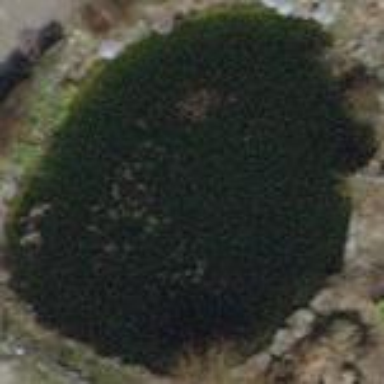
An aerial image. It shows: Peaceful pond surrounded by nature.